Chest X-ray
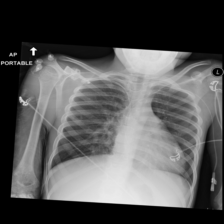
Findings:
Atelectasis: positive
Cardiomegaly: negative
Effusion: negative
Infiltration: negative
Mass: negative
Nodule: negative
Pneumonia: negative
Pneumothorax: negative
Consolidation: negative
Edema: negative
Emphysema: negative
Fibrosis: negative
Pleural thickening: negative
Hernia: negative